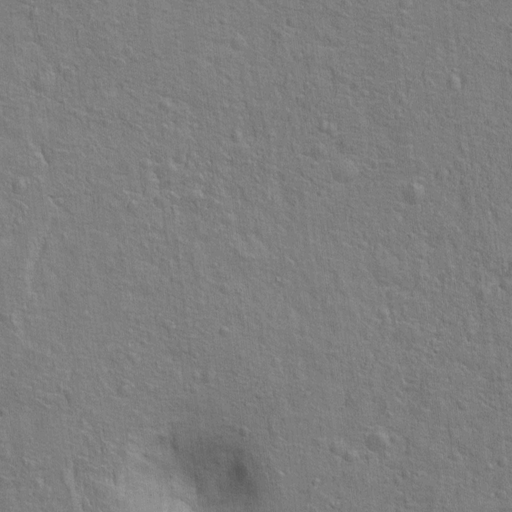
Objects detected: cone